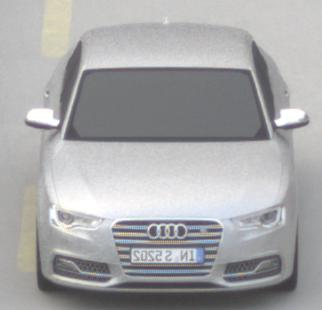
Make: Audi
Model: S5
Detailed model: F5
Model produced from: 2016
Model produced until: 2019
Doors: 2
Color: white
Road condition: dry road
Daytime: sunrise or sunset
Contrast: low contrast